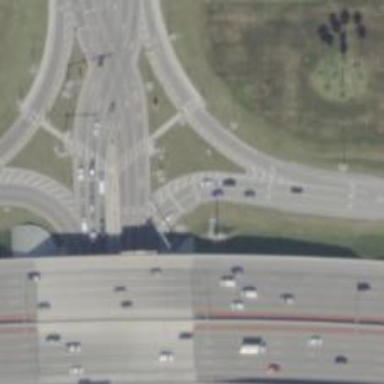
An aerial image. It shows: Asphalt surface motorway link with diverging diamond interchange.